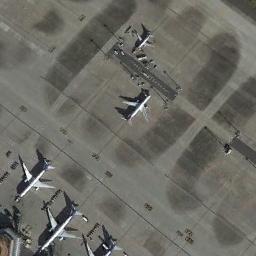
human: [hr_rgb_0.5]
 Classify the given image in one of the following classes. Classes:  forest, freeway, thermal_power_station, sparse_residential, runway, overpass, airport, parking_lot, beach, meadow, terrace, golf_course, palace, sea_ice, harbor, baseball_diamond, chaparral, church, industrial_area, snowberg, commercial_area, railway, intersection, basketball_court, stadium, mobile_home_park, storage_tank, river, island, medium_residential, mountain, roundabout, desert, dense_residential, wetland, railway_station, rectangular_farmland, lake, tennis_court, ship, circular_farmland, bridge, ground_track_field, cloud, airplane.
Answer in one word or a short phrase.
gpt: airplane